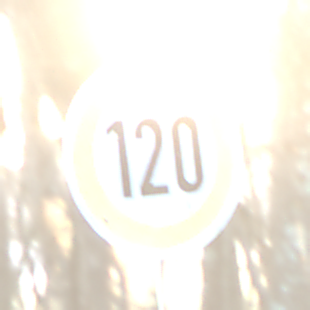
Verkehrszeichen: Geschwindigkeit120
Umgebung: Outdoor, Nature
Tageszeit: SunriseSunset
Wetter: Clear
Licht: Natural
Jahreszeit: Winter
Kontrast: LowContrast